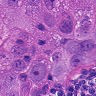
Metastatic tissue present: yes